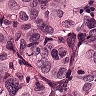
Metastatic tissue present: yes